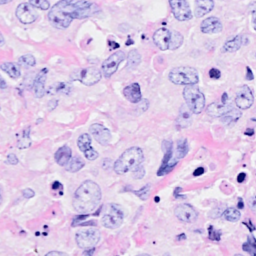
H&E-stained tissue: Breast